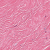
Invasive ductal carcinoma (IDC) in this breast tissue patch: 0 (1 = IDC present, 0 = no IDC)